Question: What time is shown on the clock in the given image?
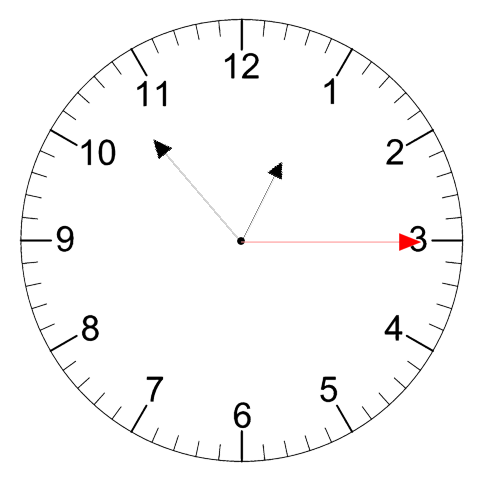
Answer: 12:53:15